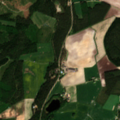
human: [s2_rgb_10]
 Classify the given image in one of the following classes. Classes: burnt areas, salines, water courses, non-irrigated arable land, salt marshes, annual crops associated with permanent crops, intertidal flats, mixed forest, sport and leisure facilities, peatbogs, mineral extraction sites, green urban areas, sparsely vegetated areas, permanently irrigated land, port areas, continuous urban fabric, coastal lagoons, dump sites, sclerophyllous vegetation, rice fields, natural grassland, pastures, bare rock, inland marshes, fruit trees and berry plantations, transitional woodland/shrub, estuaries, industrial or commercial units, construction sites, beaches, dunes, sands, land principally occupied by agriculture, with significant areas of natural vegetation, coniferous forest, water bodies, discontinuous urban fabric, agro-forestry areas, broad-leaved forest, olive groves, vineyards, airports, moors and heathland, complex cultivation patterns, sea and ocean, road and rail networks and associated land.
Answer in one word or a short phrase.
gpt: non-irrigated arable land, land principally occupied by agriculture, with significant areas of natural vegetation, coniferous forest